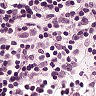
Metastatic tissue present: no